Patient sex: F
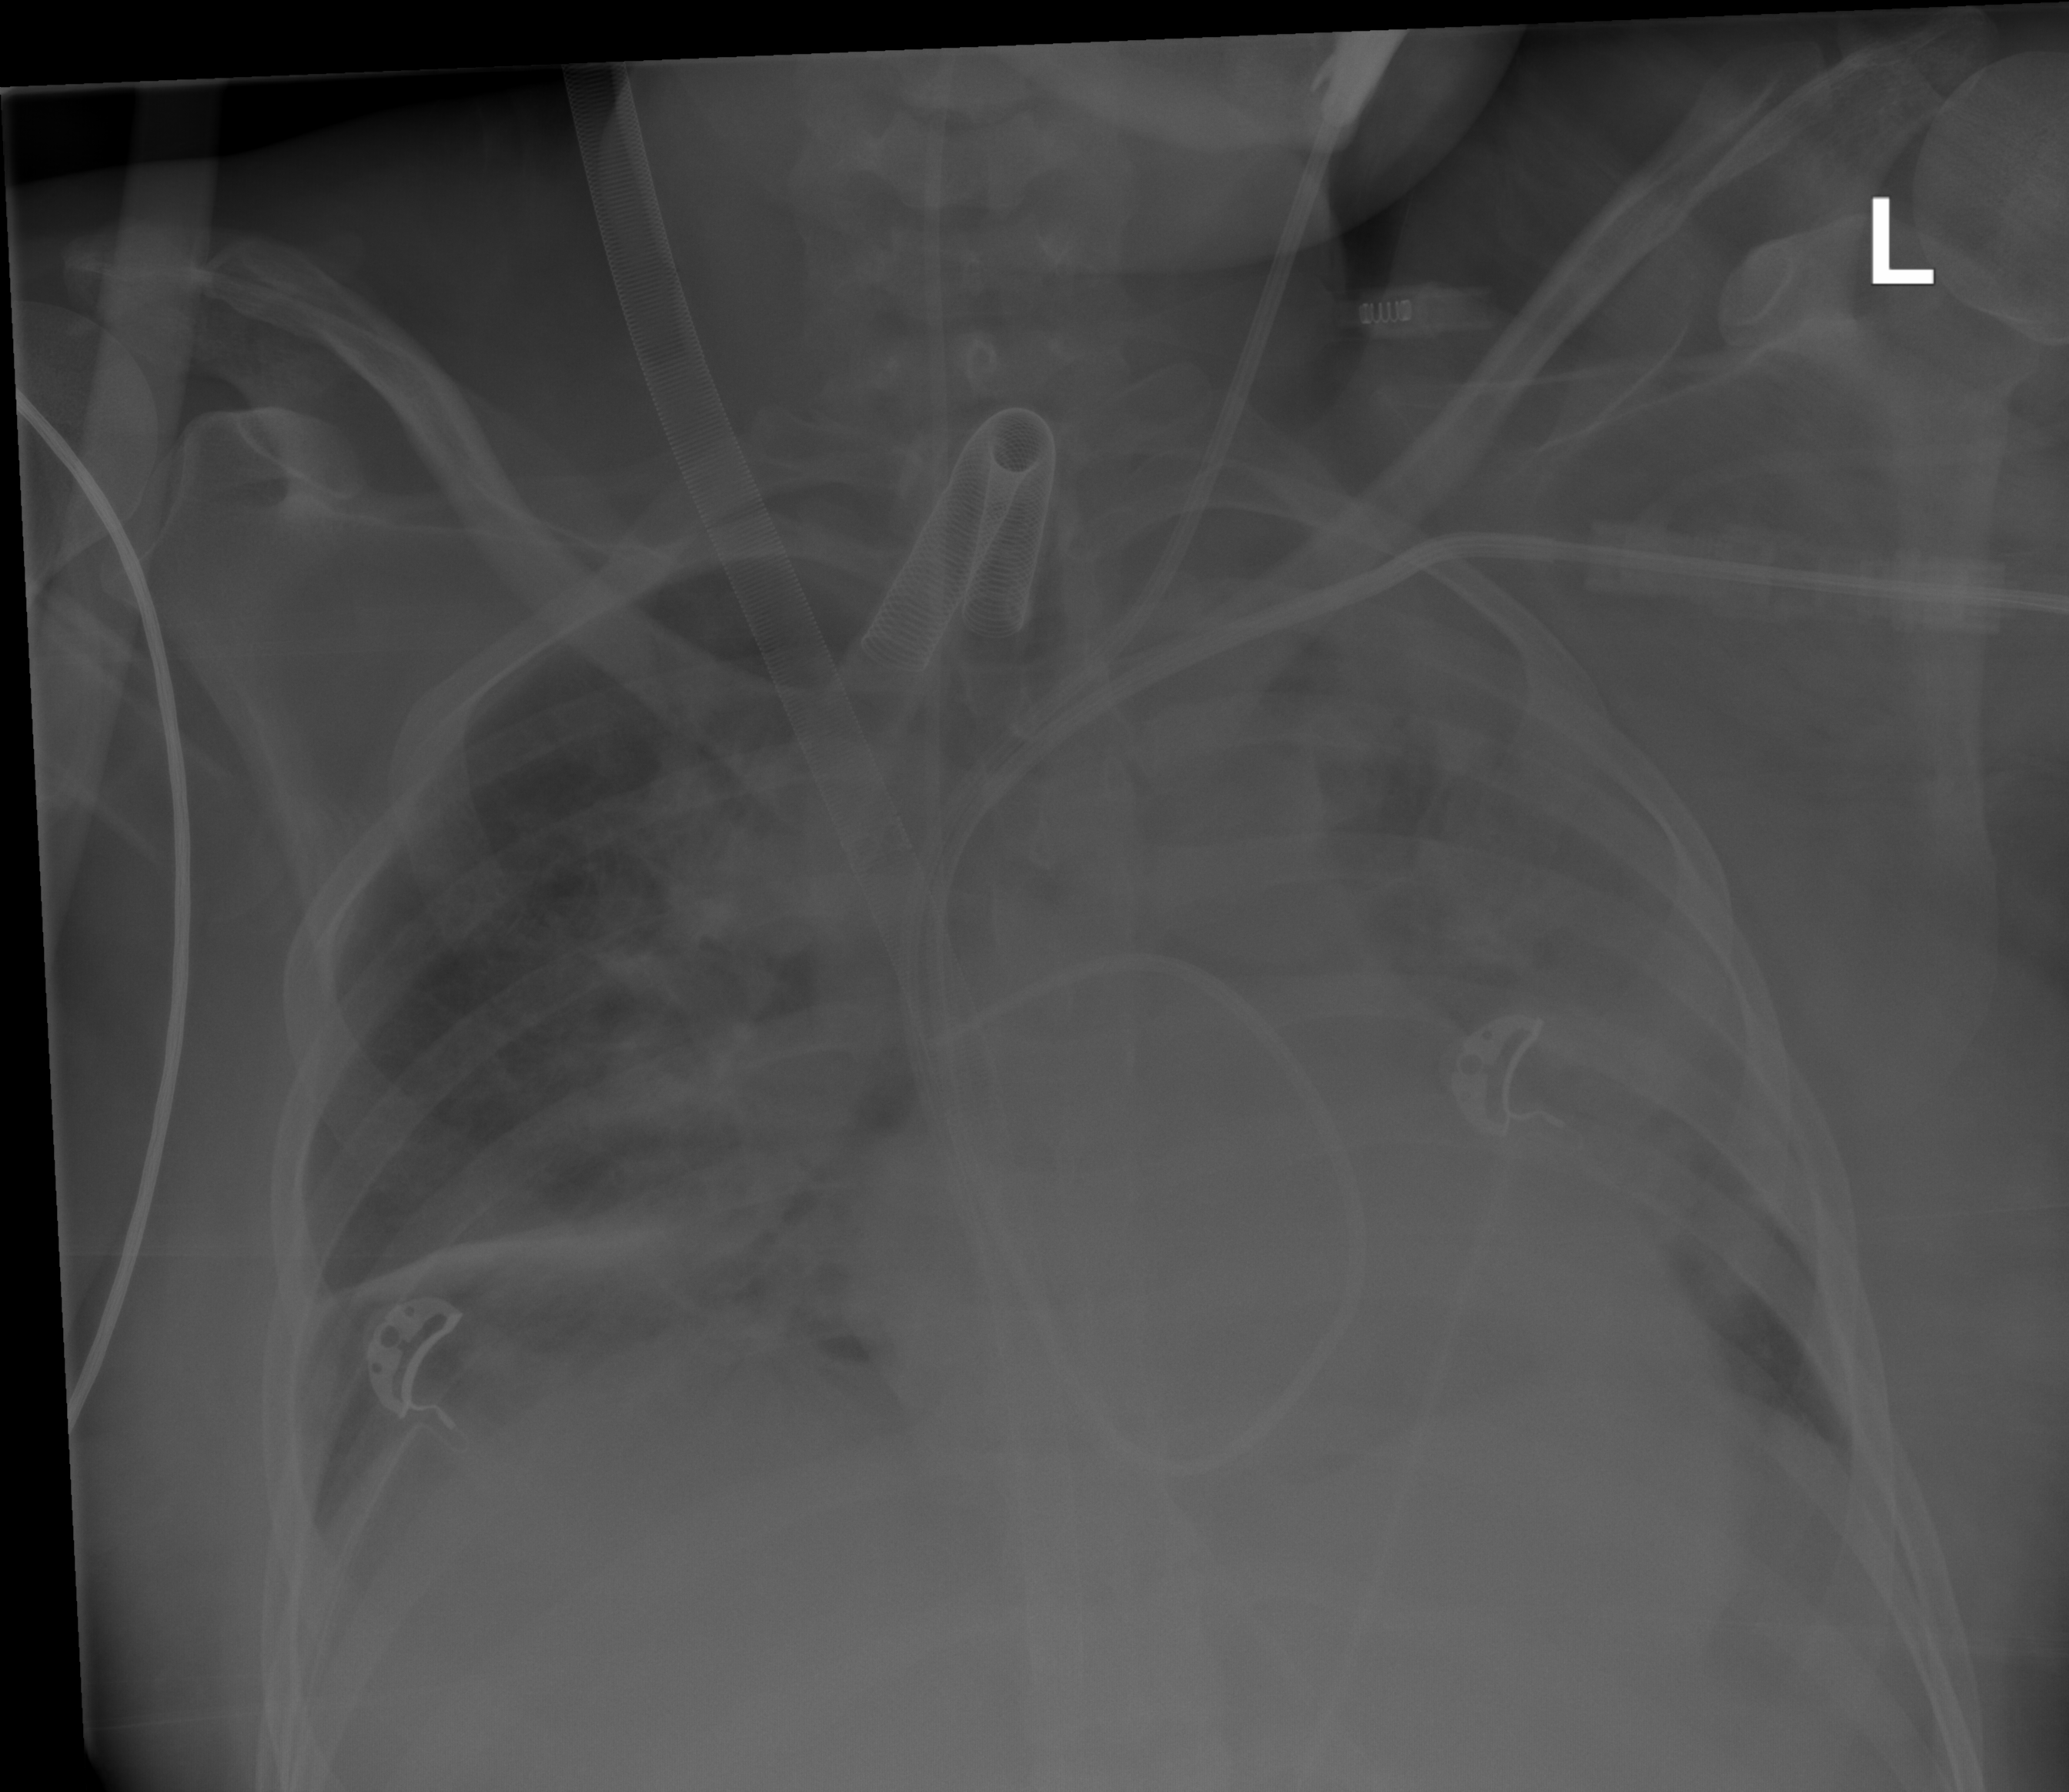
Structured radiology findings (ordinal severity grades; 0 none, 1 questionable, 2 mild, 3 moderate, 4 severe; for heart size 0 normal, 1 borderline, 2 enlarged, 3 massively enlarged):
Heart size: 1
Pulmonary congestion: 3
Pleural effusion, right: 2
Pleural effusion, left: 1
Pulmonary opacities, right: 3
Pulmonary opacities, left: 3
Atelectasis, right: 3
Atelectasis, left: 3